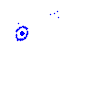
Particle: pion